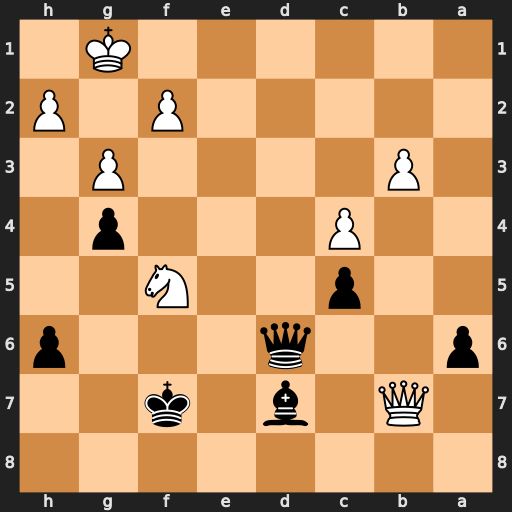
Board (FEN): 8/1Q1b1k2/p2q3p/2p2N2/2P3p1/1P4P1/5P1P/6K1
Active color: b
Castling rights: -
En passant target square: -
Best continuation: Qd1+ Kg2 Qf3+